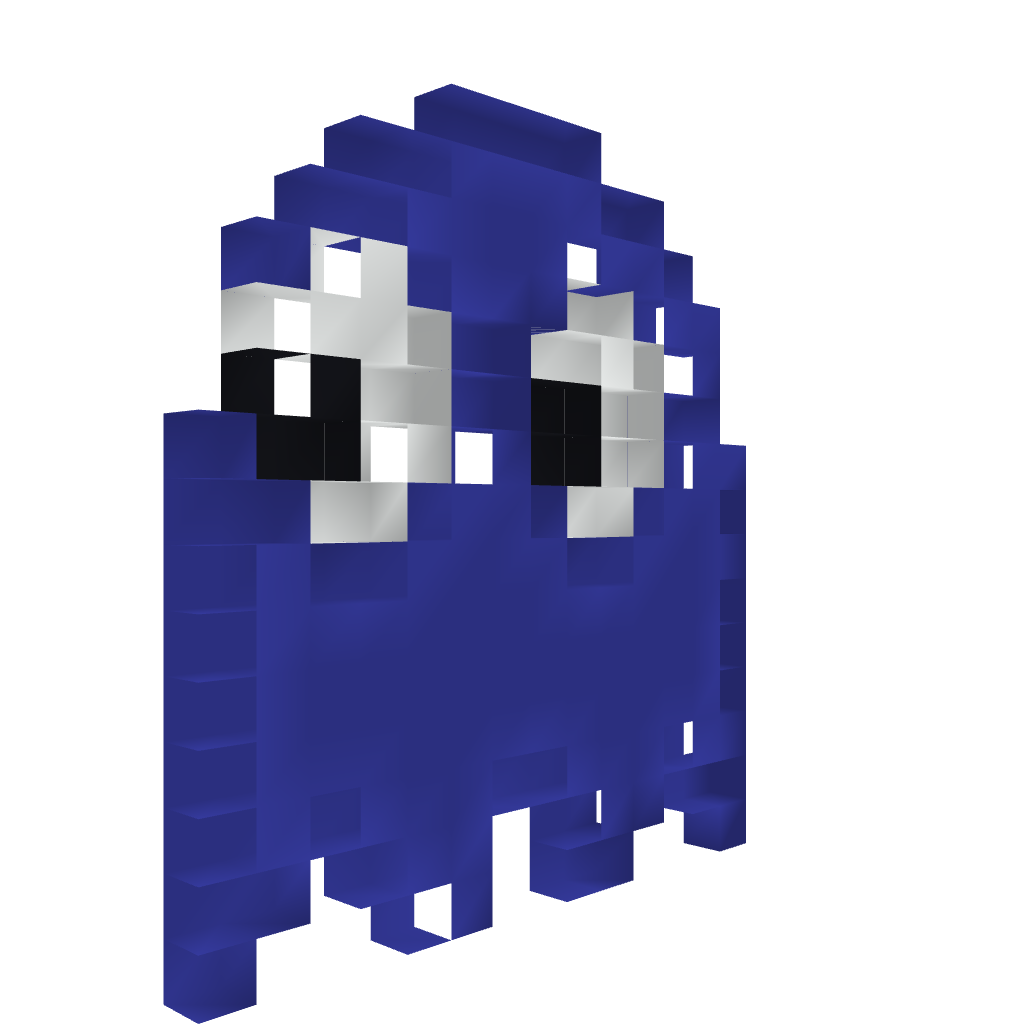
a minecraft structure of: PacMan